Field crop: maize
Growth stage: 2
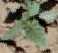
Species: datura